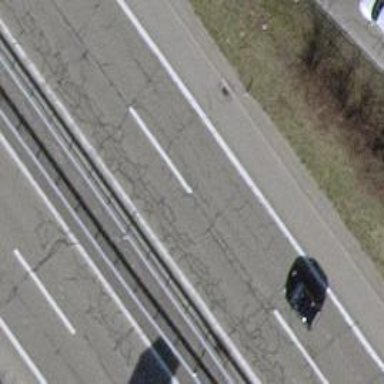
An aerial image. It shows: Asphalt motorway.